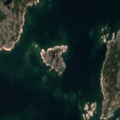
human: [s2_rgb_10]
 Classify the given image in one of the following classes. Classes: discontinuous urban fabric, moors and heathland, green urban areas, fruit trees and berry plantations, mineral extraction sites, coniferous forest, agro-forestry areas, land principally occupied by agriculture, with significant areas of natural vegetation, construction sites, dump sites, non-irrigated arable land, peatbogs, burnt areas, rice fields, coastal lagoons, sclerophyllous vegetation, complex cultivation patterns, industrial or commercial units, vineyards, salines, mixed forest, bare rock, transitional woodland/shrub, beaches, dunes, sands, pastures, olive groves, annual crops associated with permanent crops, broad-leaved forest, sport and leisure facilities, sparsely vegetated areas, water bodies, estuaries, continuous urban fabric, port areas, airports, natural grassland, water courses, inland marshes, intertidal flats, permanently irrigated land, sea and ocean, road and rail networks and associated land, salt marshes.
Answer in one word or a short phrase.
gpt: bare rock, sea and ocean